Question: Opencart by default doesn't show price and total in the print shipping at the admin side.
So I added two more columns to the table in shipping invoice in order_shipping.tpl in admin/view/template/sale/order_shipping.tpl
but I got the error as

To me it seems the value is coming from the same controller order.php, I can't guess why then these variables are not visible inside order_shipping.tpl if they are visible in /home/blossewp/public_html/admin/view/template/sale/order_invoice.tpl.
Please help. The shipping invoice must have the price and total column.
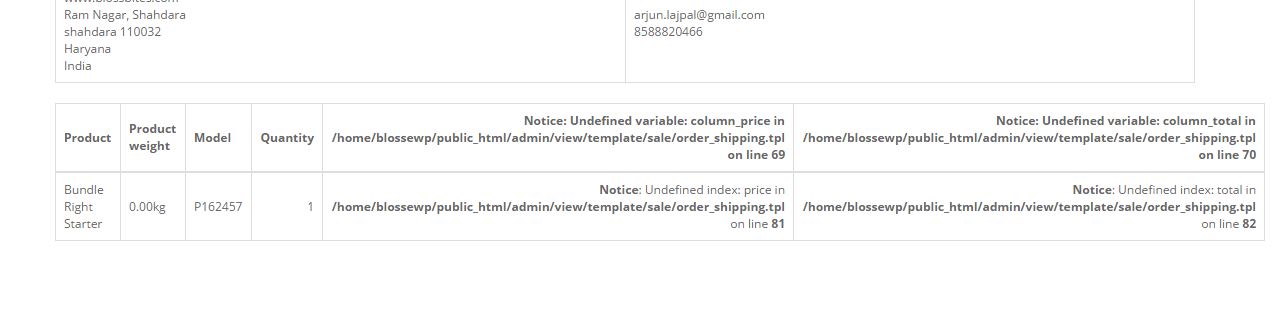
Answer: The error is very clear
> Notice: Undefined variable: in /home/blossewp/public_html/admin/view/template/sale/order_shipping.tpl on line 69 Notice: Undefined index: in /home/blossewp/public_html/admin/view/template/sale/order_shipping.tpl on line 81
It means that these variables are not defined, hence they are not passed from the controller to the view, the appropriate controller is located in '<OC_ROOT>/admin/controller/sale/order.php' , 'class ControllerSaleOrder' @ 'function shipping()' and I don't see your entries defined there
To solve the problem, just define them:
Find '$data['column_... = $this->language->get(...' and add after '$data['column_price'] = $this->language->get('column_price');'
Find '$product_data[] = array(' and add an entry ''price' => $product_info['price'],' or '$this->currency->format($product_info['price'])' if you want to format it!